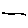
Label: line